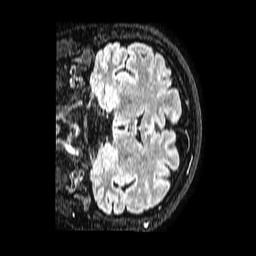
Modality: FLAIR
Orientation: coronal
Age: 38
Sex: female
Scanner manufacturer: philips
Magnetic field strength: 1.5 T
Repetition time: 4.8 s
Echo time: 0.3 s